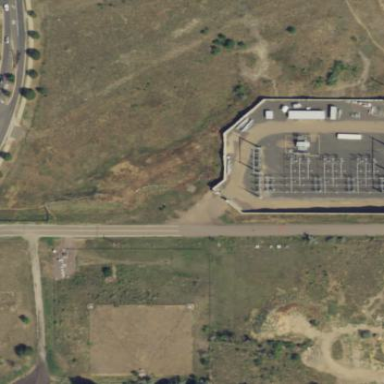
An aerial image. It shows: Distribution power substation surrounded by wall.